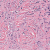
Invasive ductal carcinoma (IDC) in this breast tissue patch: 1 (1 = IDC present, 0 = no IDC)